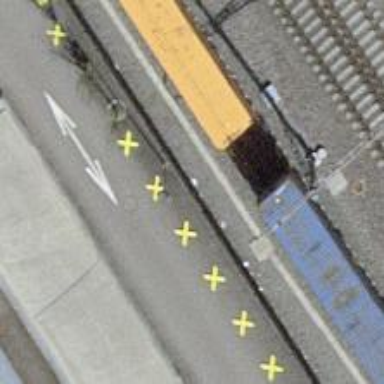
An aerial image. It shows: Single-track electrified railway siding with contact line.